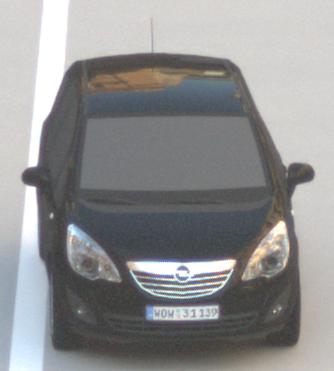
Make: Opel
Model: Meriva 1.4
Detailed model: Meriva (B)
Model produced from: 2010/05
Model produced until: 2013/11
Doors: 5
Color: black
Road condition: dry road
Daytime: morning or afternoon
Contrast: low contrast